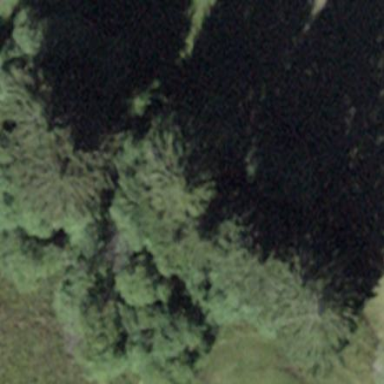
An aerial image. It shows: Forest area.